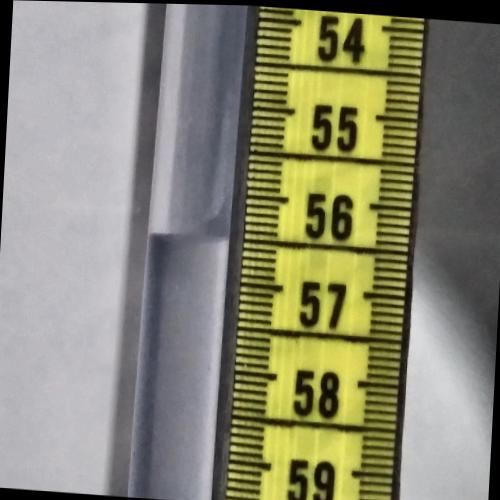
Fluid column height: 56.5 cm